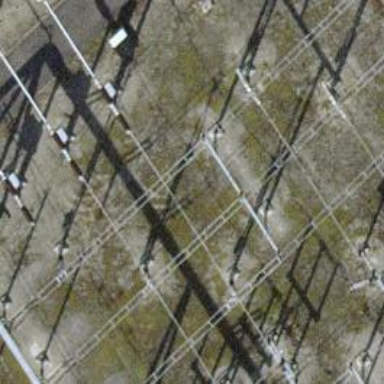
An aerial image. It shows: Busbar power line.